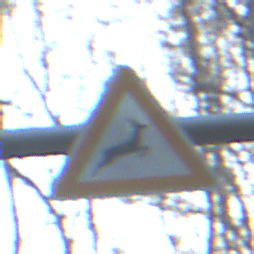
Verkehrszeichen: WildwechselLinks
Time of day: SunriseSunset
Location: Outdoor (Nature)
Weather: Clear
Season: Winter
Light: Natural